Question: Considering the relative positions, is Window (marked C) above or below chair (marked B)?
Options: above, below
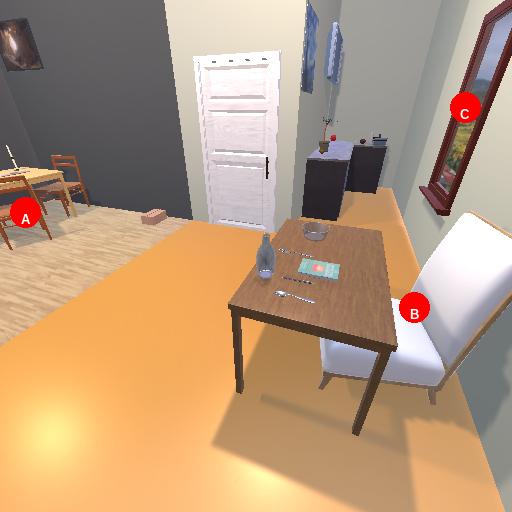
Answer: above